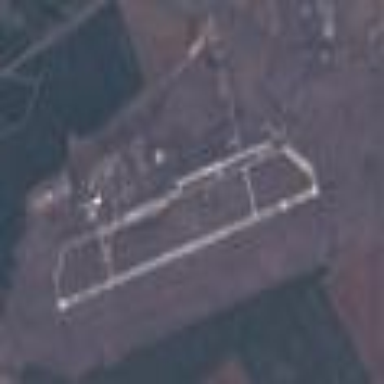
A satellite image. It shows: Military airfield located within aerodrome.